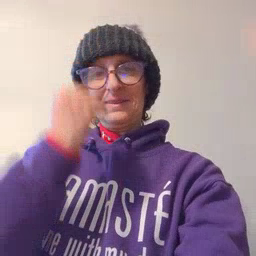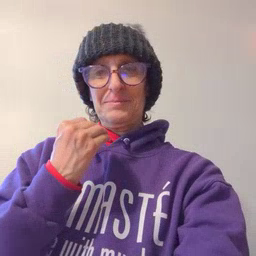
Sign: sleep